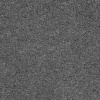
Atmospheric dust classification: dusty